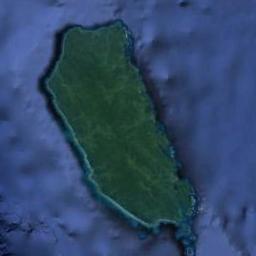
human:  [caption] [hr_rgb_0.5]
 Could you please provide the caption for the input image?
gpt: The island with dense vegetation is surrounded by light blue waters .

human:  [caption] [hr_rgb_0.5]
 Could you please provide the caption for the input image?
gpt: Many trees are on the island .

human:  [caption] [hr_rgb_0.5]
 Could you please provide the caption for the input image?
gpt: The island on the right is the largest .

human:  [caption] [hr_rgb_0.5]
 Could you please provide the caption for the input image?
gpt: The green island, Which is approximately rectangular in shape, Is surrounded by blue sea water, And there are lush green plants on the island .

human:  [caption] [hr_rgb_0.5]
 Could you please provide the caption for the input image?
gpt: The green island is on a blue sea .